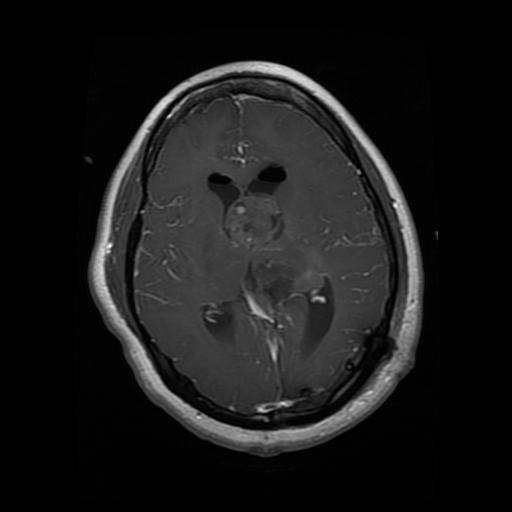
Label: glioma